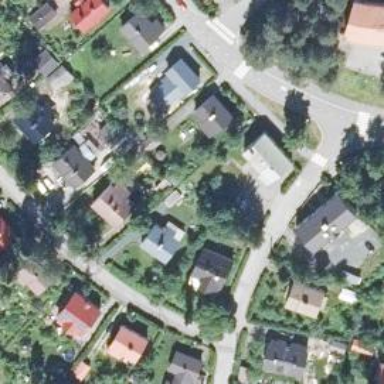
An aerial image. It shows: Residential area.